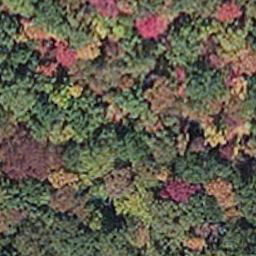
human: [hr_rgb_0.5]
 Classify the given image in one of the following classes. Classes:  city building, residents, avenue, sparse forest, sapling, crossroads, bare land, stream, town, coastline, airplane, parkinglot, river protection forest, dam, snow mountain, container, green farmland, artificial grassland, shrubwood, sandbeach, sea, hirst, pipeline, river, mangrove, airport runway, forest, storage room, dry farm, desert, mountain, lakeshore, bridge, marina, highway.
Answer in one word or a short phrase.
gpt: mangrove